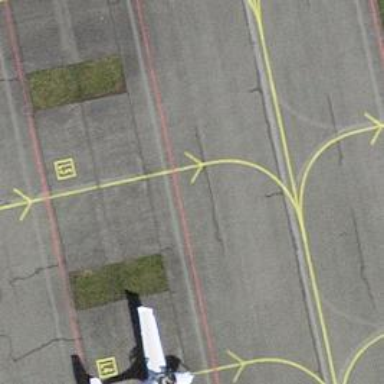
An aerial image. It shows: View of taxiway at the airport.